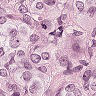
Metastatic tissue present: yes